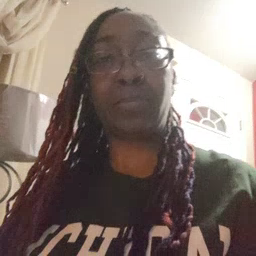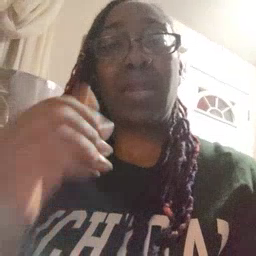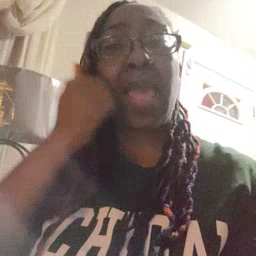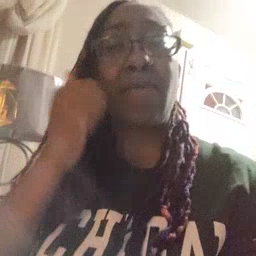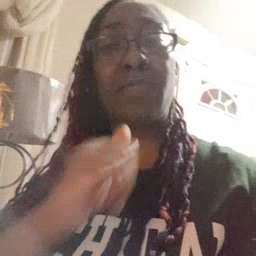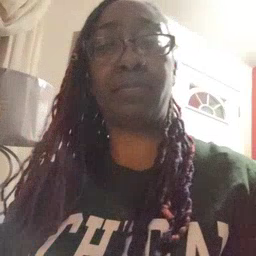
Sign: every